Question: I have a winform app in which I have a panel control.

I want to be able to scroll inside the panel and place controls vertically more then the current height of the control and then have a scroll which will help me to see all the controls, how can I achieve that?
This is the designer code as well, in case someone wants to take a look at the code:
'''
private void InitializeComponent()
{
this.panel1 = new System.Windows.Forms.Panel();
this.SuspendLayout();
//
// panel1
//
this.panel1.AutoScroll = true;
this.panel1.BackColor = System.Drawing.SystemColors.ControlLightLight;
this.panel1.Location = new System.Drawing.Point(12, 12);
this.panel1.Name = "panel1";
this.panel1.Size = new System.Drawing.Size(267, 365);
this.panel1.TabIndex = 0;
//
// Form2
//
this.AutoScaleDimensions = new System.Drawing.SizeF(6F, 13F);
this.AutoScaleMode = System.Windows.Forms.AutoScaleMode.Font;
this.ClientSize = new System.Drawing.Size(456, 410);
this.Controls.Add(this.panel1);
this.Name = "Form2";
this.Text = "Form2";
this.ResumeLayout(false);
}
'''
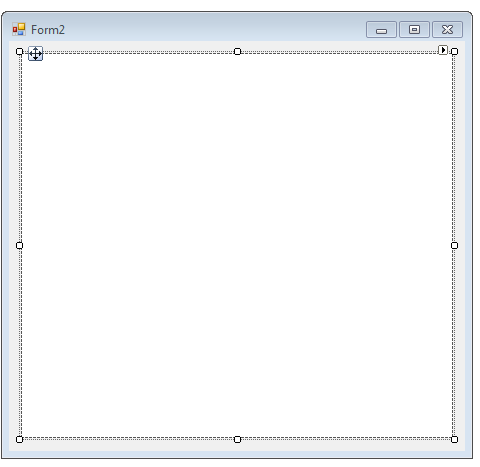
Answer: Since you have AutoScroll = true, you shouldn't have to do anything. Any control that you place in the panel that is below the visible boundary will automatically create the appropriate scroll distance in the panel.
If you want to manually override that, set AutoScroll = false and set the size of the canvas yourself using the AutoScrollMinSize property, example:
'''
panel1.AutoScrollMinSize = new Size(0, 1200);
'''
You might want to consider anchoring the panel to the four sides of the form as well, or dock-fill, since it looks like a resizable form. Again, the panel will handle the scrollbar size for you.